Aerial crown-view tile of a tropical tree (Barro Colorado Island, Panama), acquired 20250317:
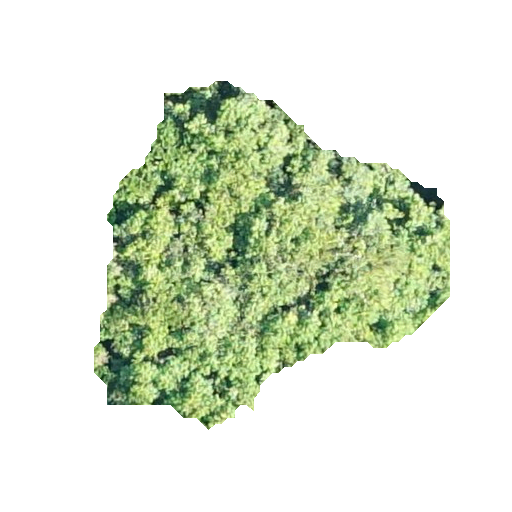
Species: Protium stevensonii
GBIF accepted scientific name: Tetragastris panamensis
Crown area: 118.964 m²